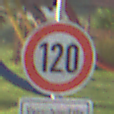
Verkehrszeichen: Geschwindigkeit120
Zusatzzeichen unten: HinweiseAufGefahrenDurchVerbaleAngabe4
Umgebung: Outdoor, Suburban
Tageszeit: SunriseSunset
Wetter: PartlyCloudy
Licht: Natural
Jahreszeit: NotSpecified
Kontrast: HighContrast